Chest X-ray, AP view. Patient: 19 years old, sex M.
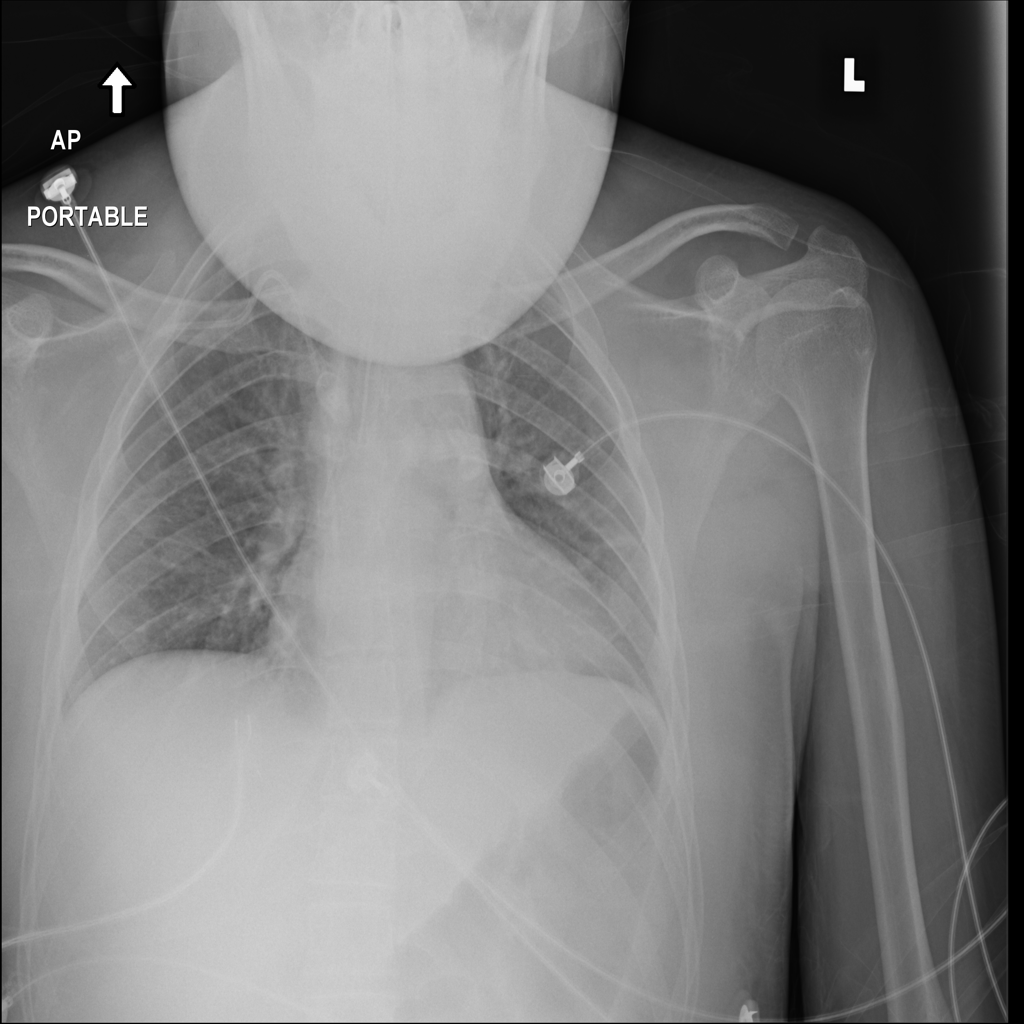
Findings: No Finding